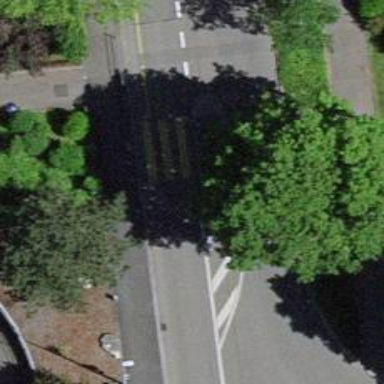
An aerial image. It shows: Traffic calming island.